Field crop: maize
Growth stage: 2
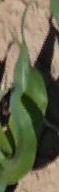
Species: maize